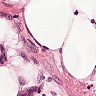
Metastatic tissue present: yes